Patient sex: M
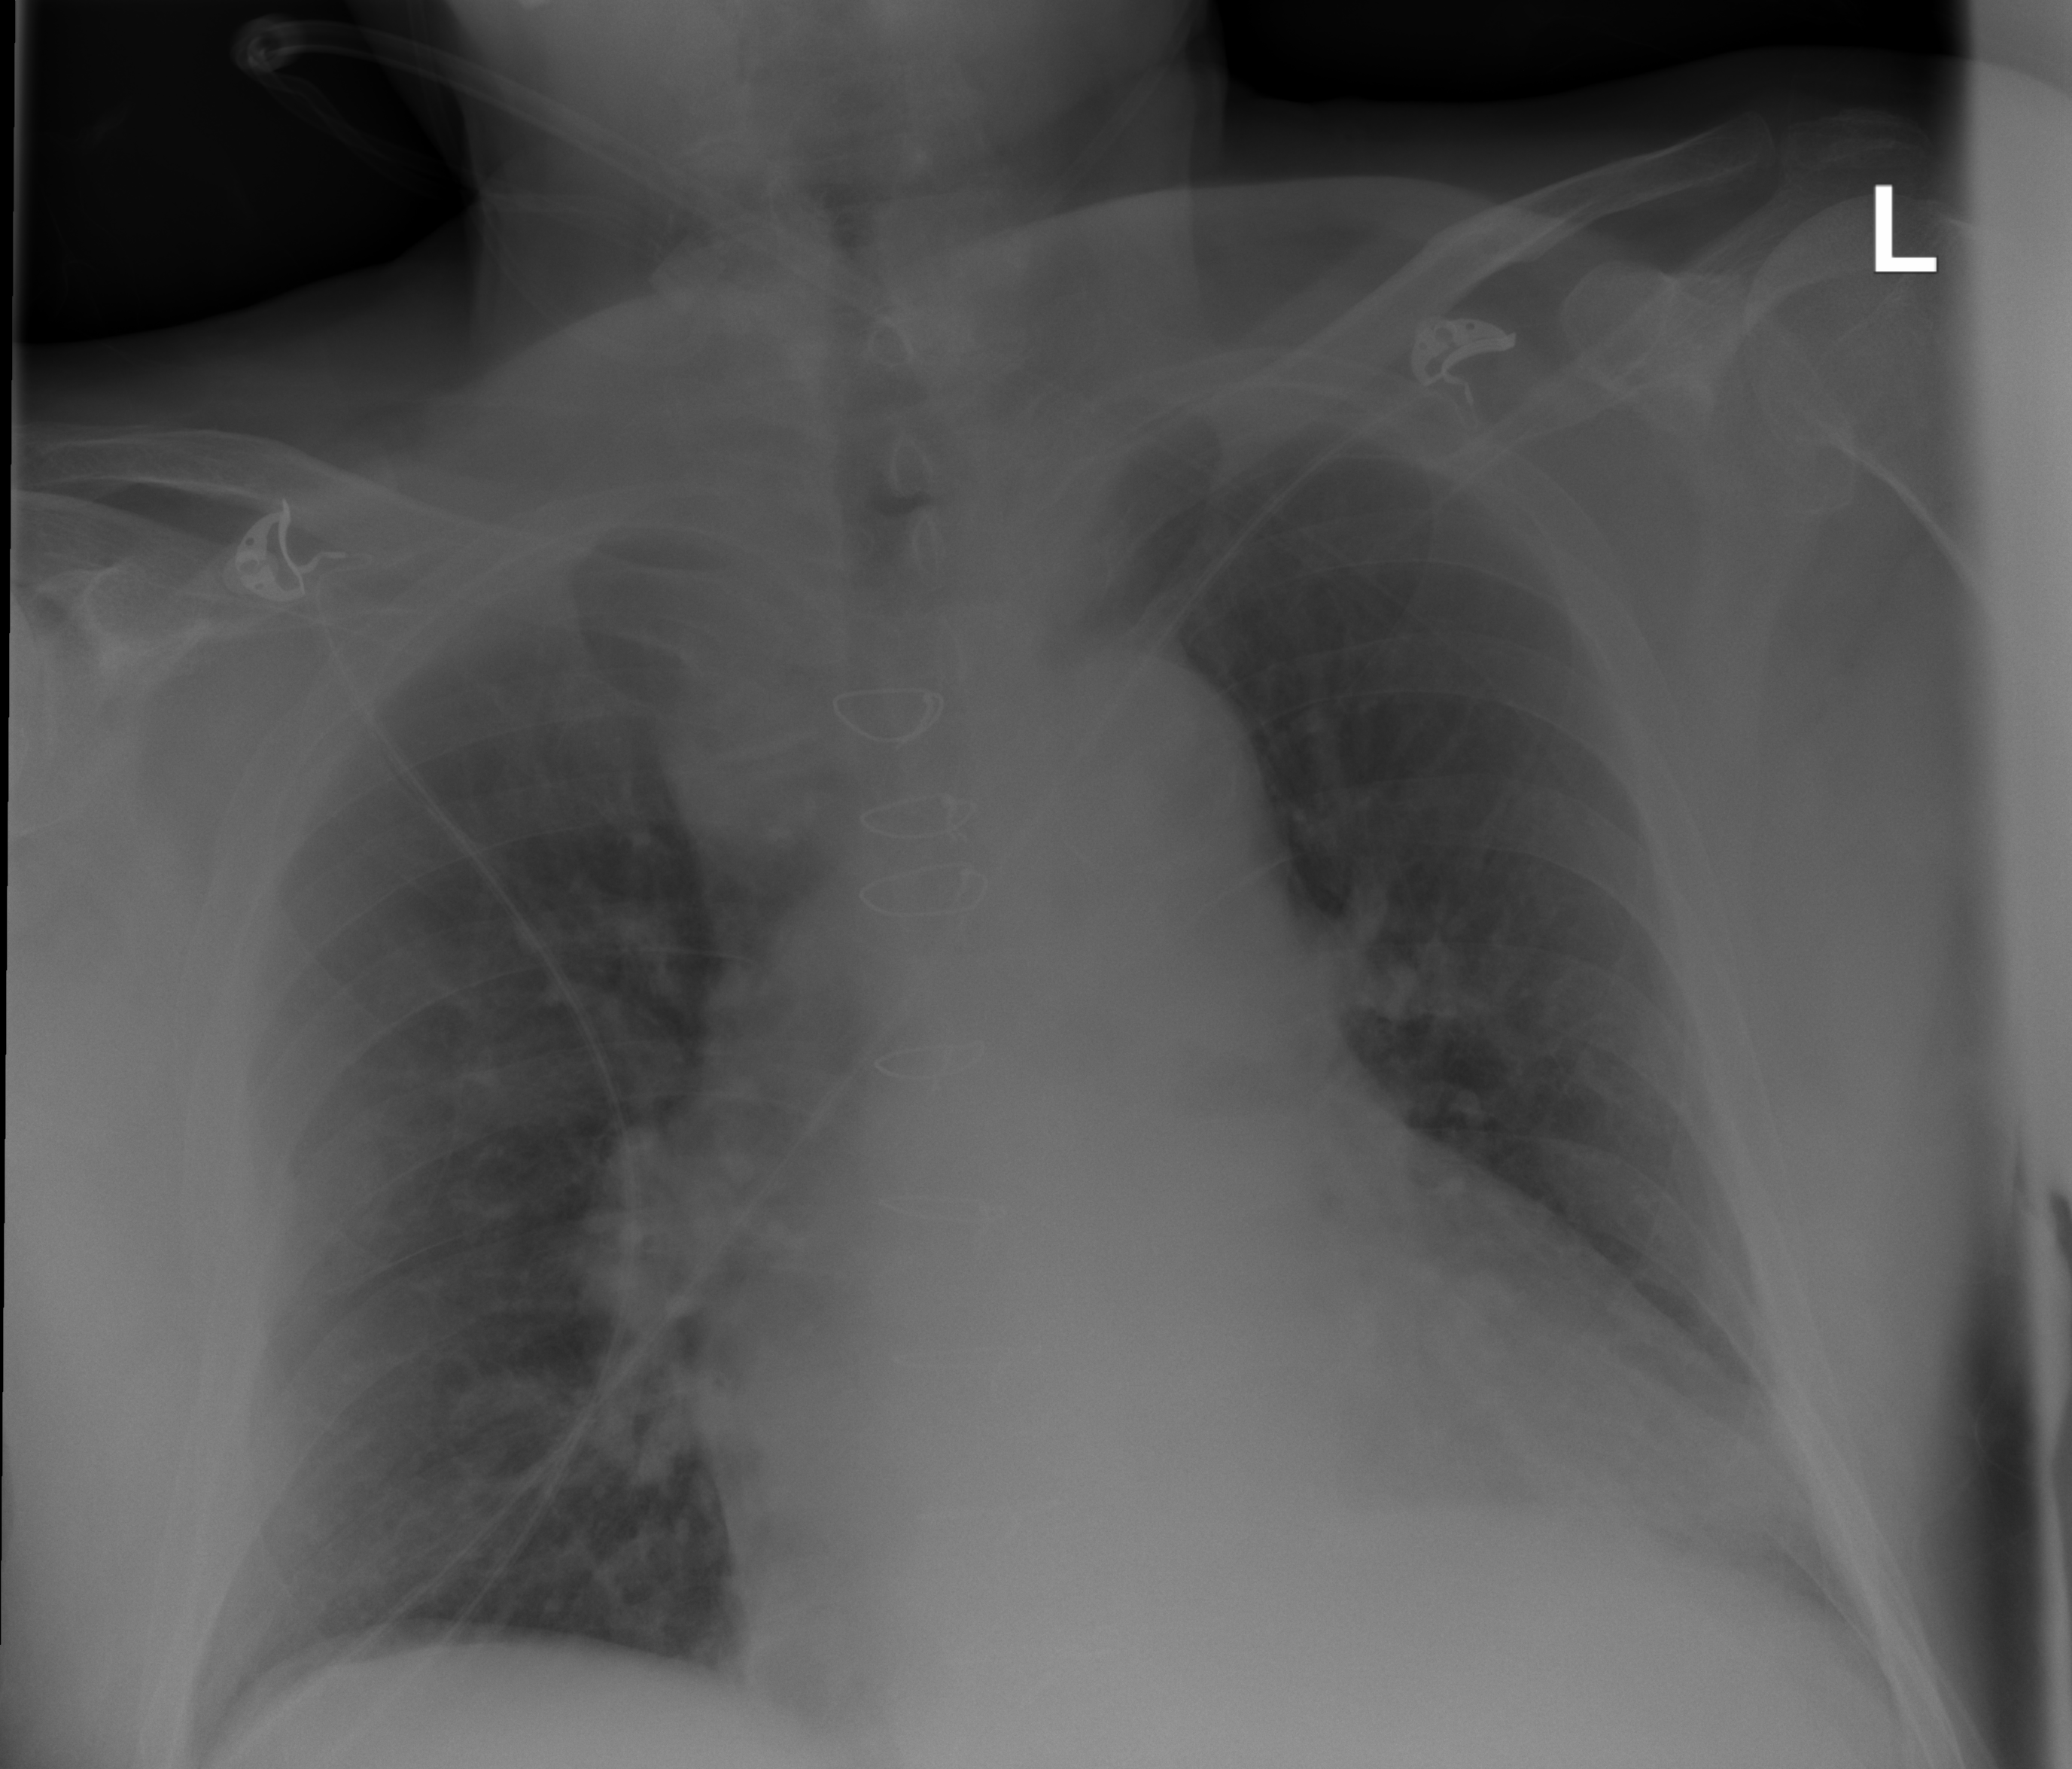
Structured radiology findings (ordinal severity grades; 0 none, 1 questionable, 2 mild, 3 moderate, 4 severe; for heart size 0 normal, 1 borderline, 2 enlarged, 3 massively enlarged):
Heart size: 2
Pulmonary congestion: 1
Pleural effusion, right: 0
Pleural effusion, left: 0
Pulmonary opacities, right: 0
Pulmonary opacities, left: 0
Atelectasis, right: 0
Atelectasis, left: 0